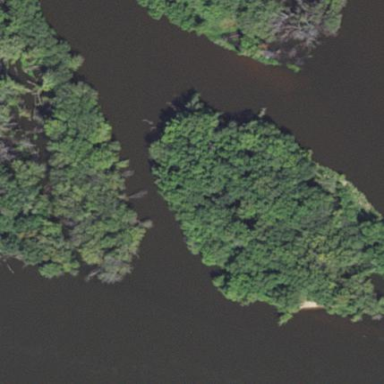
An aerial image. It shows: Islet covered with woodland.